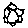
Label: flower